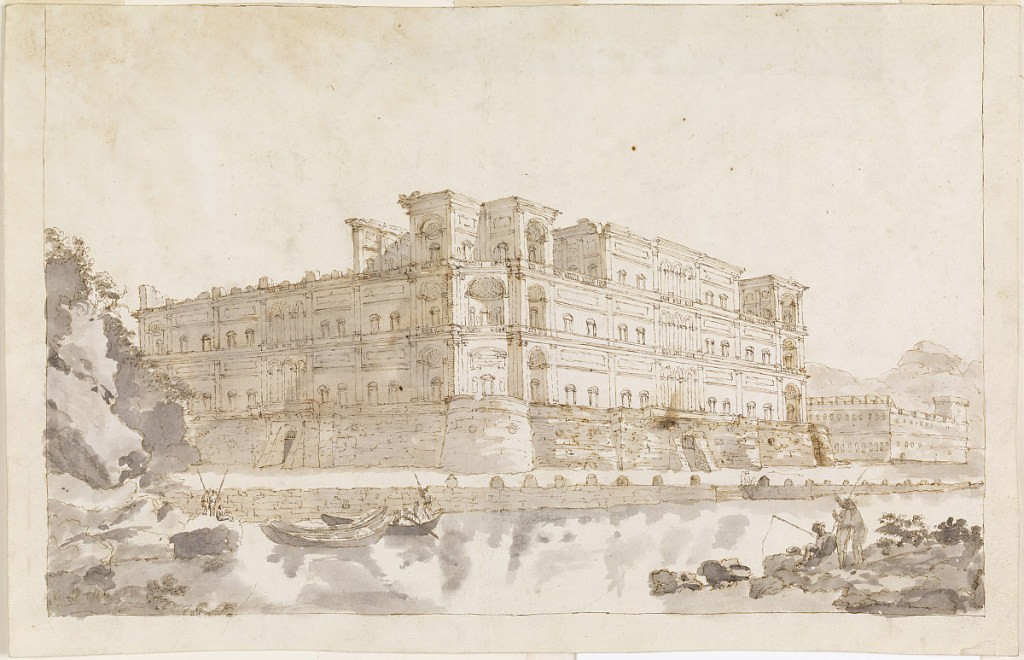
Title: The Palace of Donn' Anna at Naples
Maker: Unknown
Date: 1725–50
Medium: Brush and brown and gray wash, pen and brown ink on paper
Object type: Drawing
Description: Large palace with unfinished upper storey, seen from one corner, situated near a bay.  Boats and fishermen.  Beside it, at right, is a mediaeval palace.  At left are rocks.  Framing line.